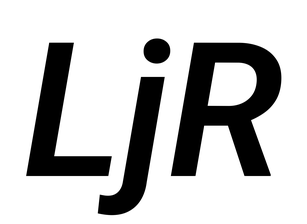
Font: Roboto-Italic_SemiBold_Italic